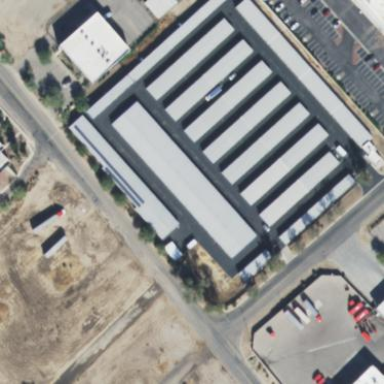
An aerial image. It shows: Building housing storage rental shop.